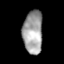
Tissue: lung
Cell type: Epithelial cells
Senescence score: 0.2139
Nuclear area (px): 832
Mean DAPI intensity: 161.18